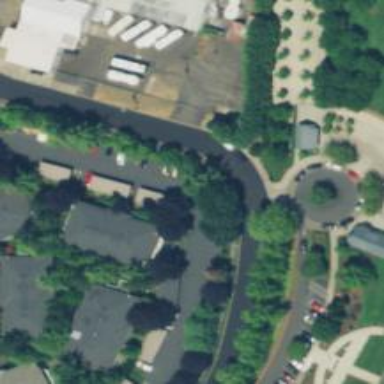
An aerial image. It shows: Tertiary road with sidewalk on the left.